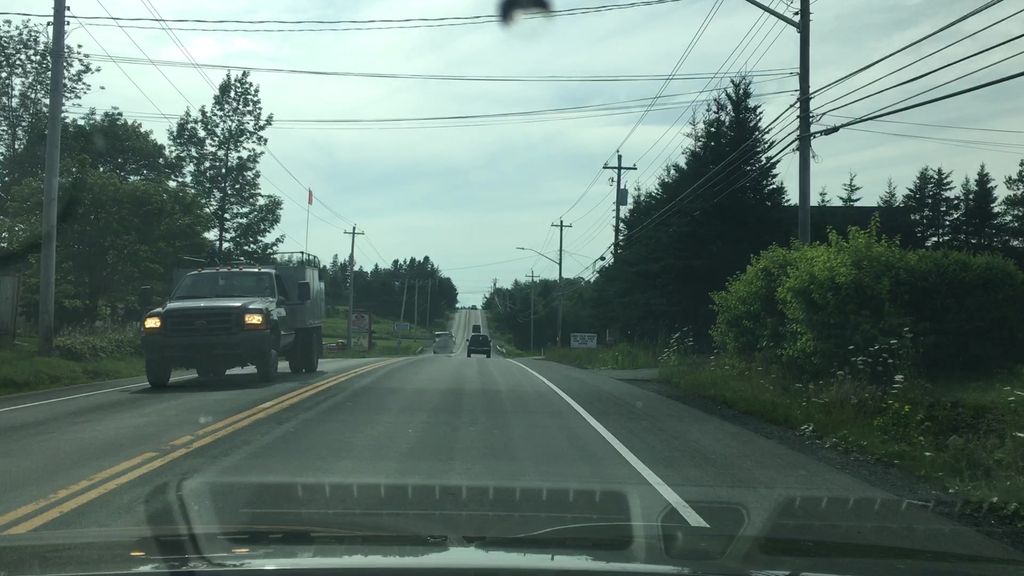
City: halifax